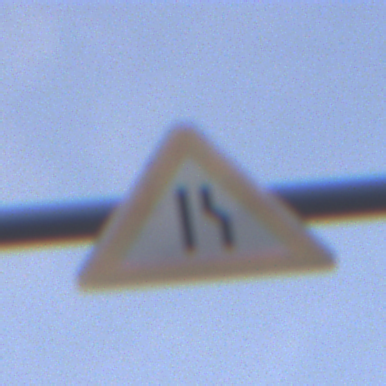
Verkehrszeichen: EinseitigVerengteFahrbahnRechts
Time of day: SunriseSunset
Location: Outdoor (Urban)
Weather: PartlyCloudy
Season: NotSpecified
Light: Natural